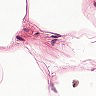
Metastatic tissue present: no